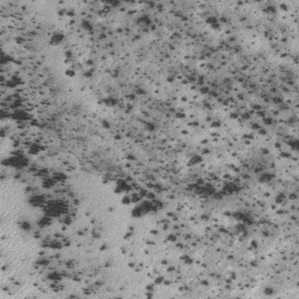
Label: frost